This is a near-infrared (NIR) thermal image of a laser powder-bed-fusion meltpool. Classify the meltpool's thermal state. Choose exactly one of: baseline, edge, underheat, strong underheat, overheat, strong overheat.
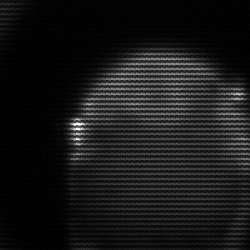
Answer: edge